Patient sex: F
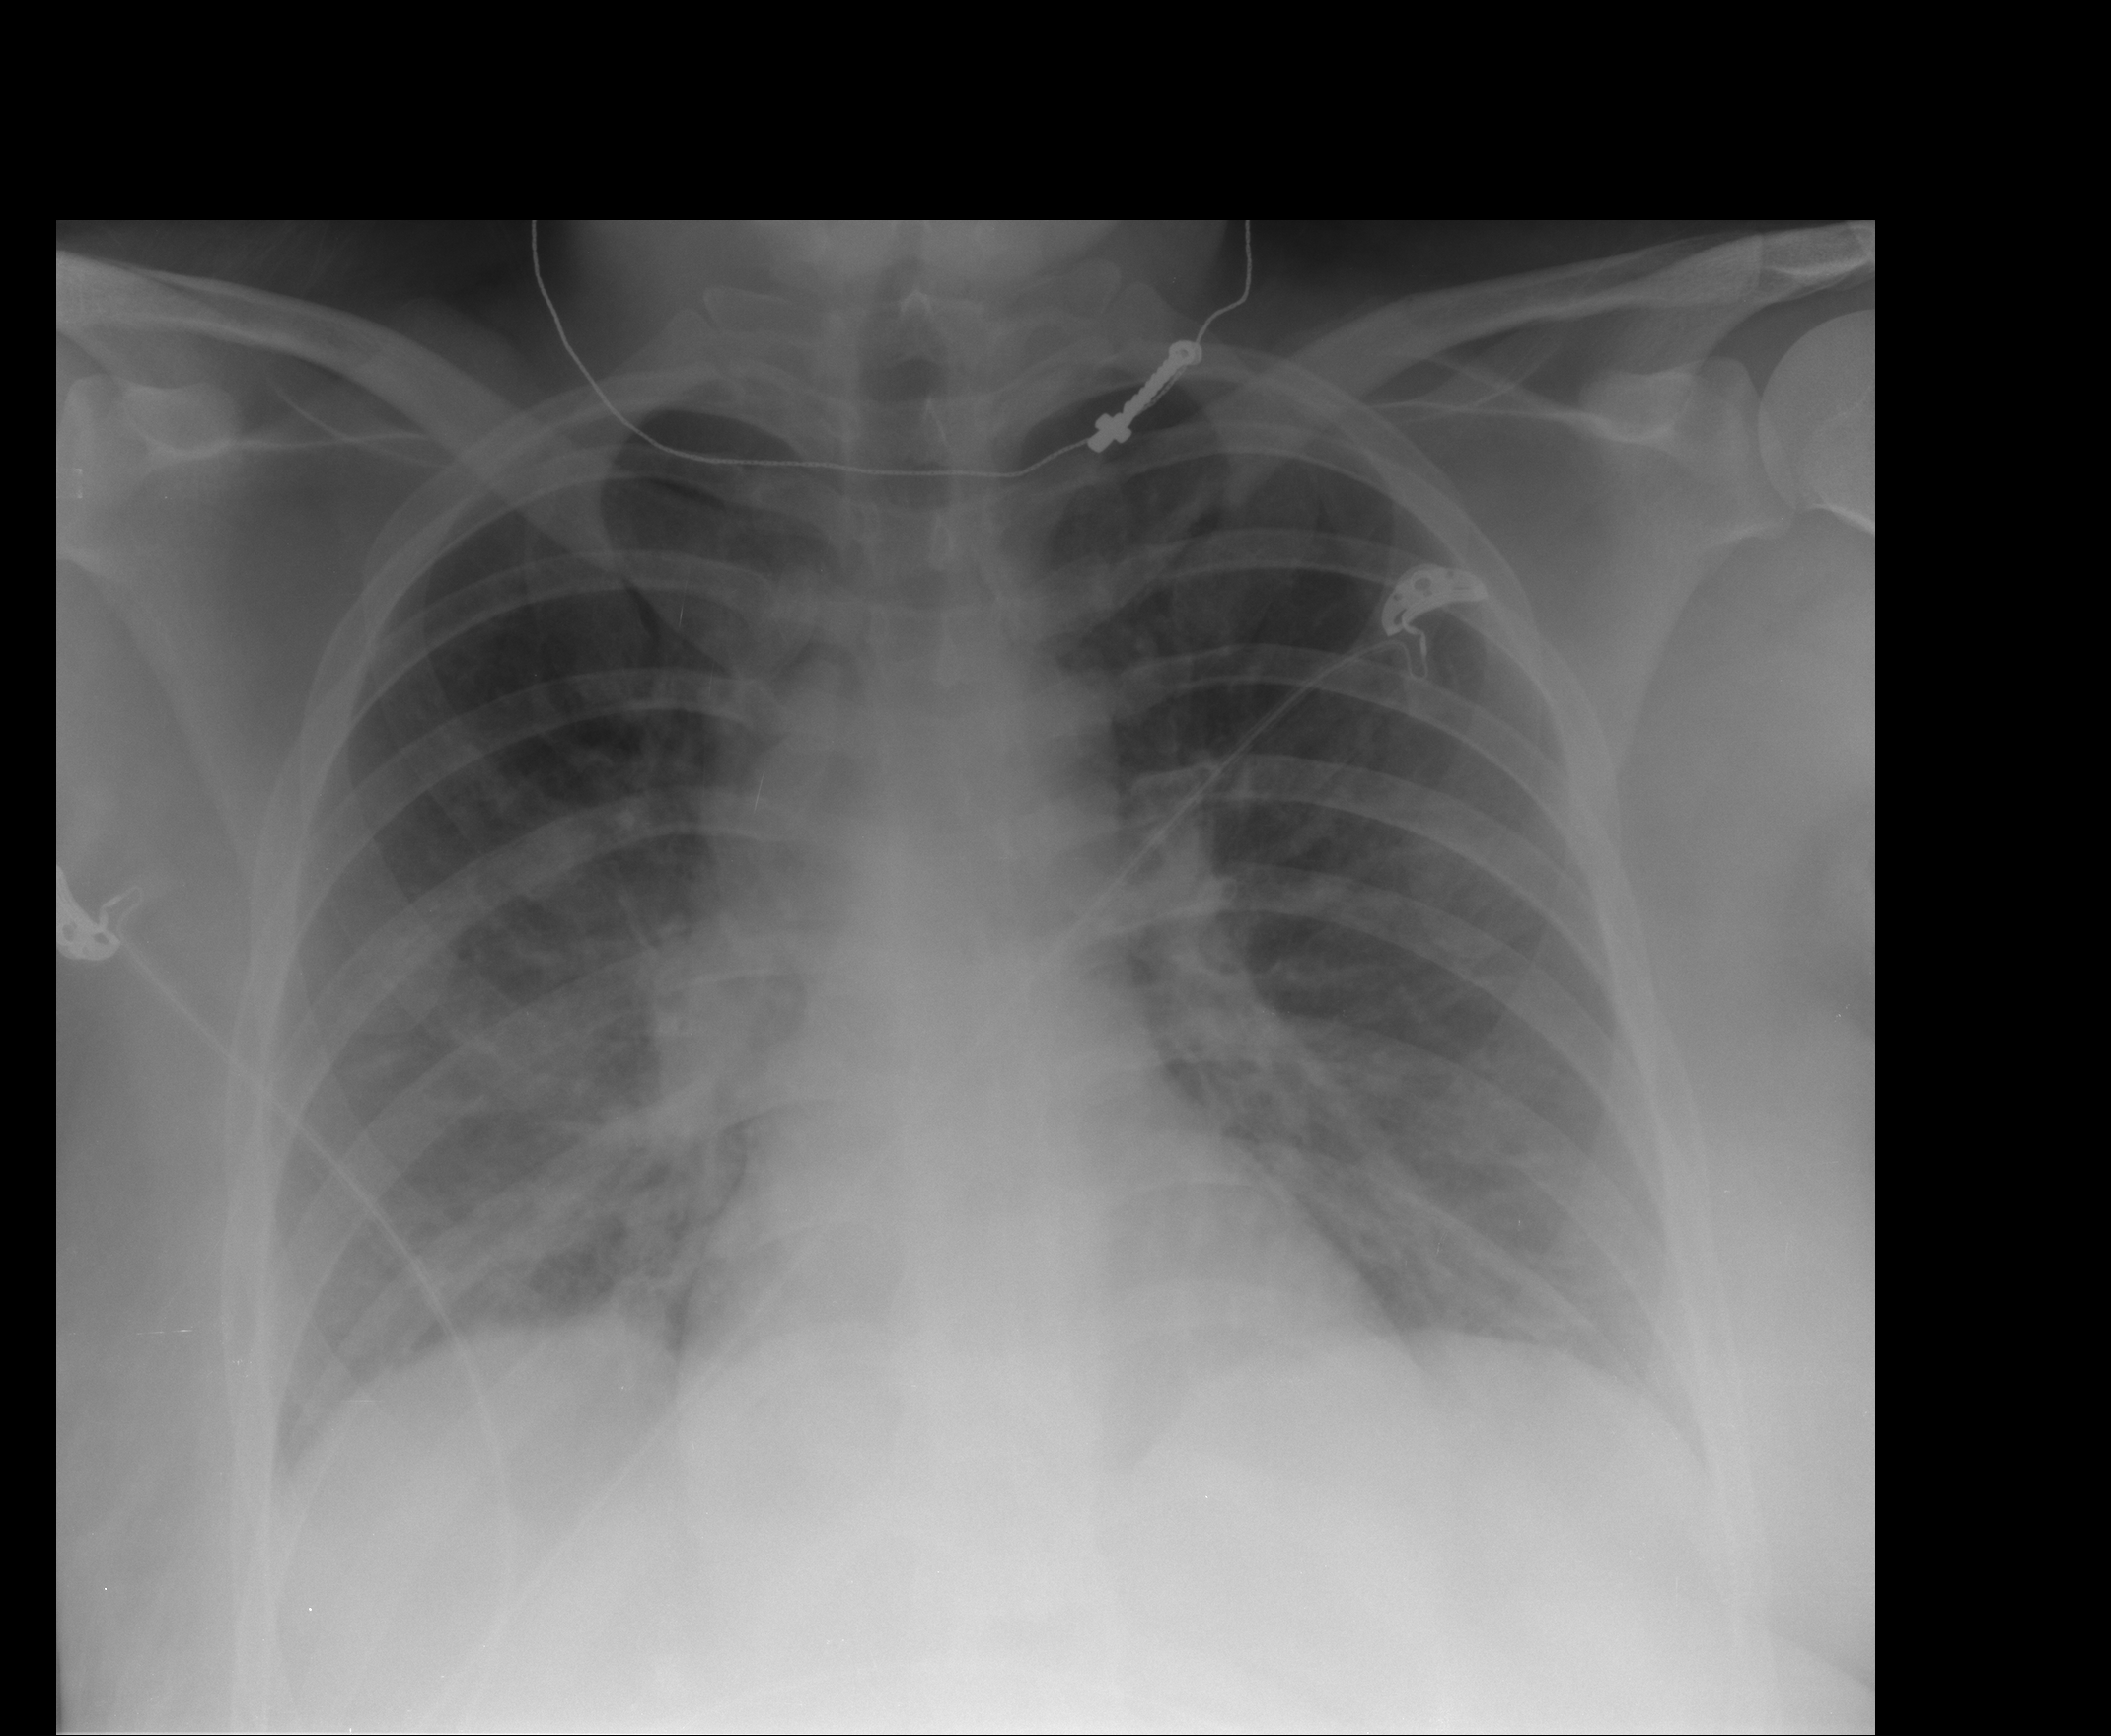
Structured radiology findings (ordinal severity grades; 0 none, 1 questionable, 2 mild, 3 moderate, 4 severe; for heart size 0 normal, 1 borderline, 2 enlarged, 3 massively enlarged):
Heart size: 0
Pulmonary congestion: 0
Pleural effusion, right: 0
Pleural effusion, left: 0
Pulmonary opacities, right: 2
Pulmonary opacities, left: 0
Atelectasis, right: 1
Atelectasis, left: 1